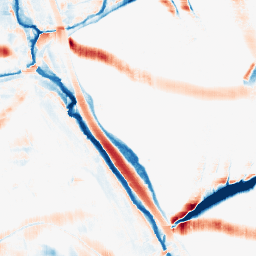
Category: morphological
Decomposition family: morphological_square
Decomposition parameters: operation: average
size: 20
Upsampling method: quintic
Upsampling parameters: scale: 4
Upsampling scale: 4